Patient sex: F
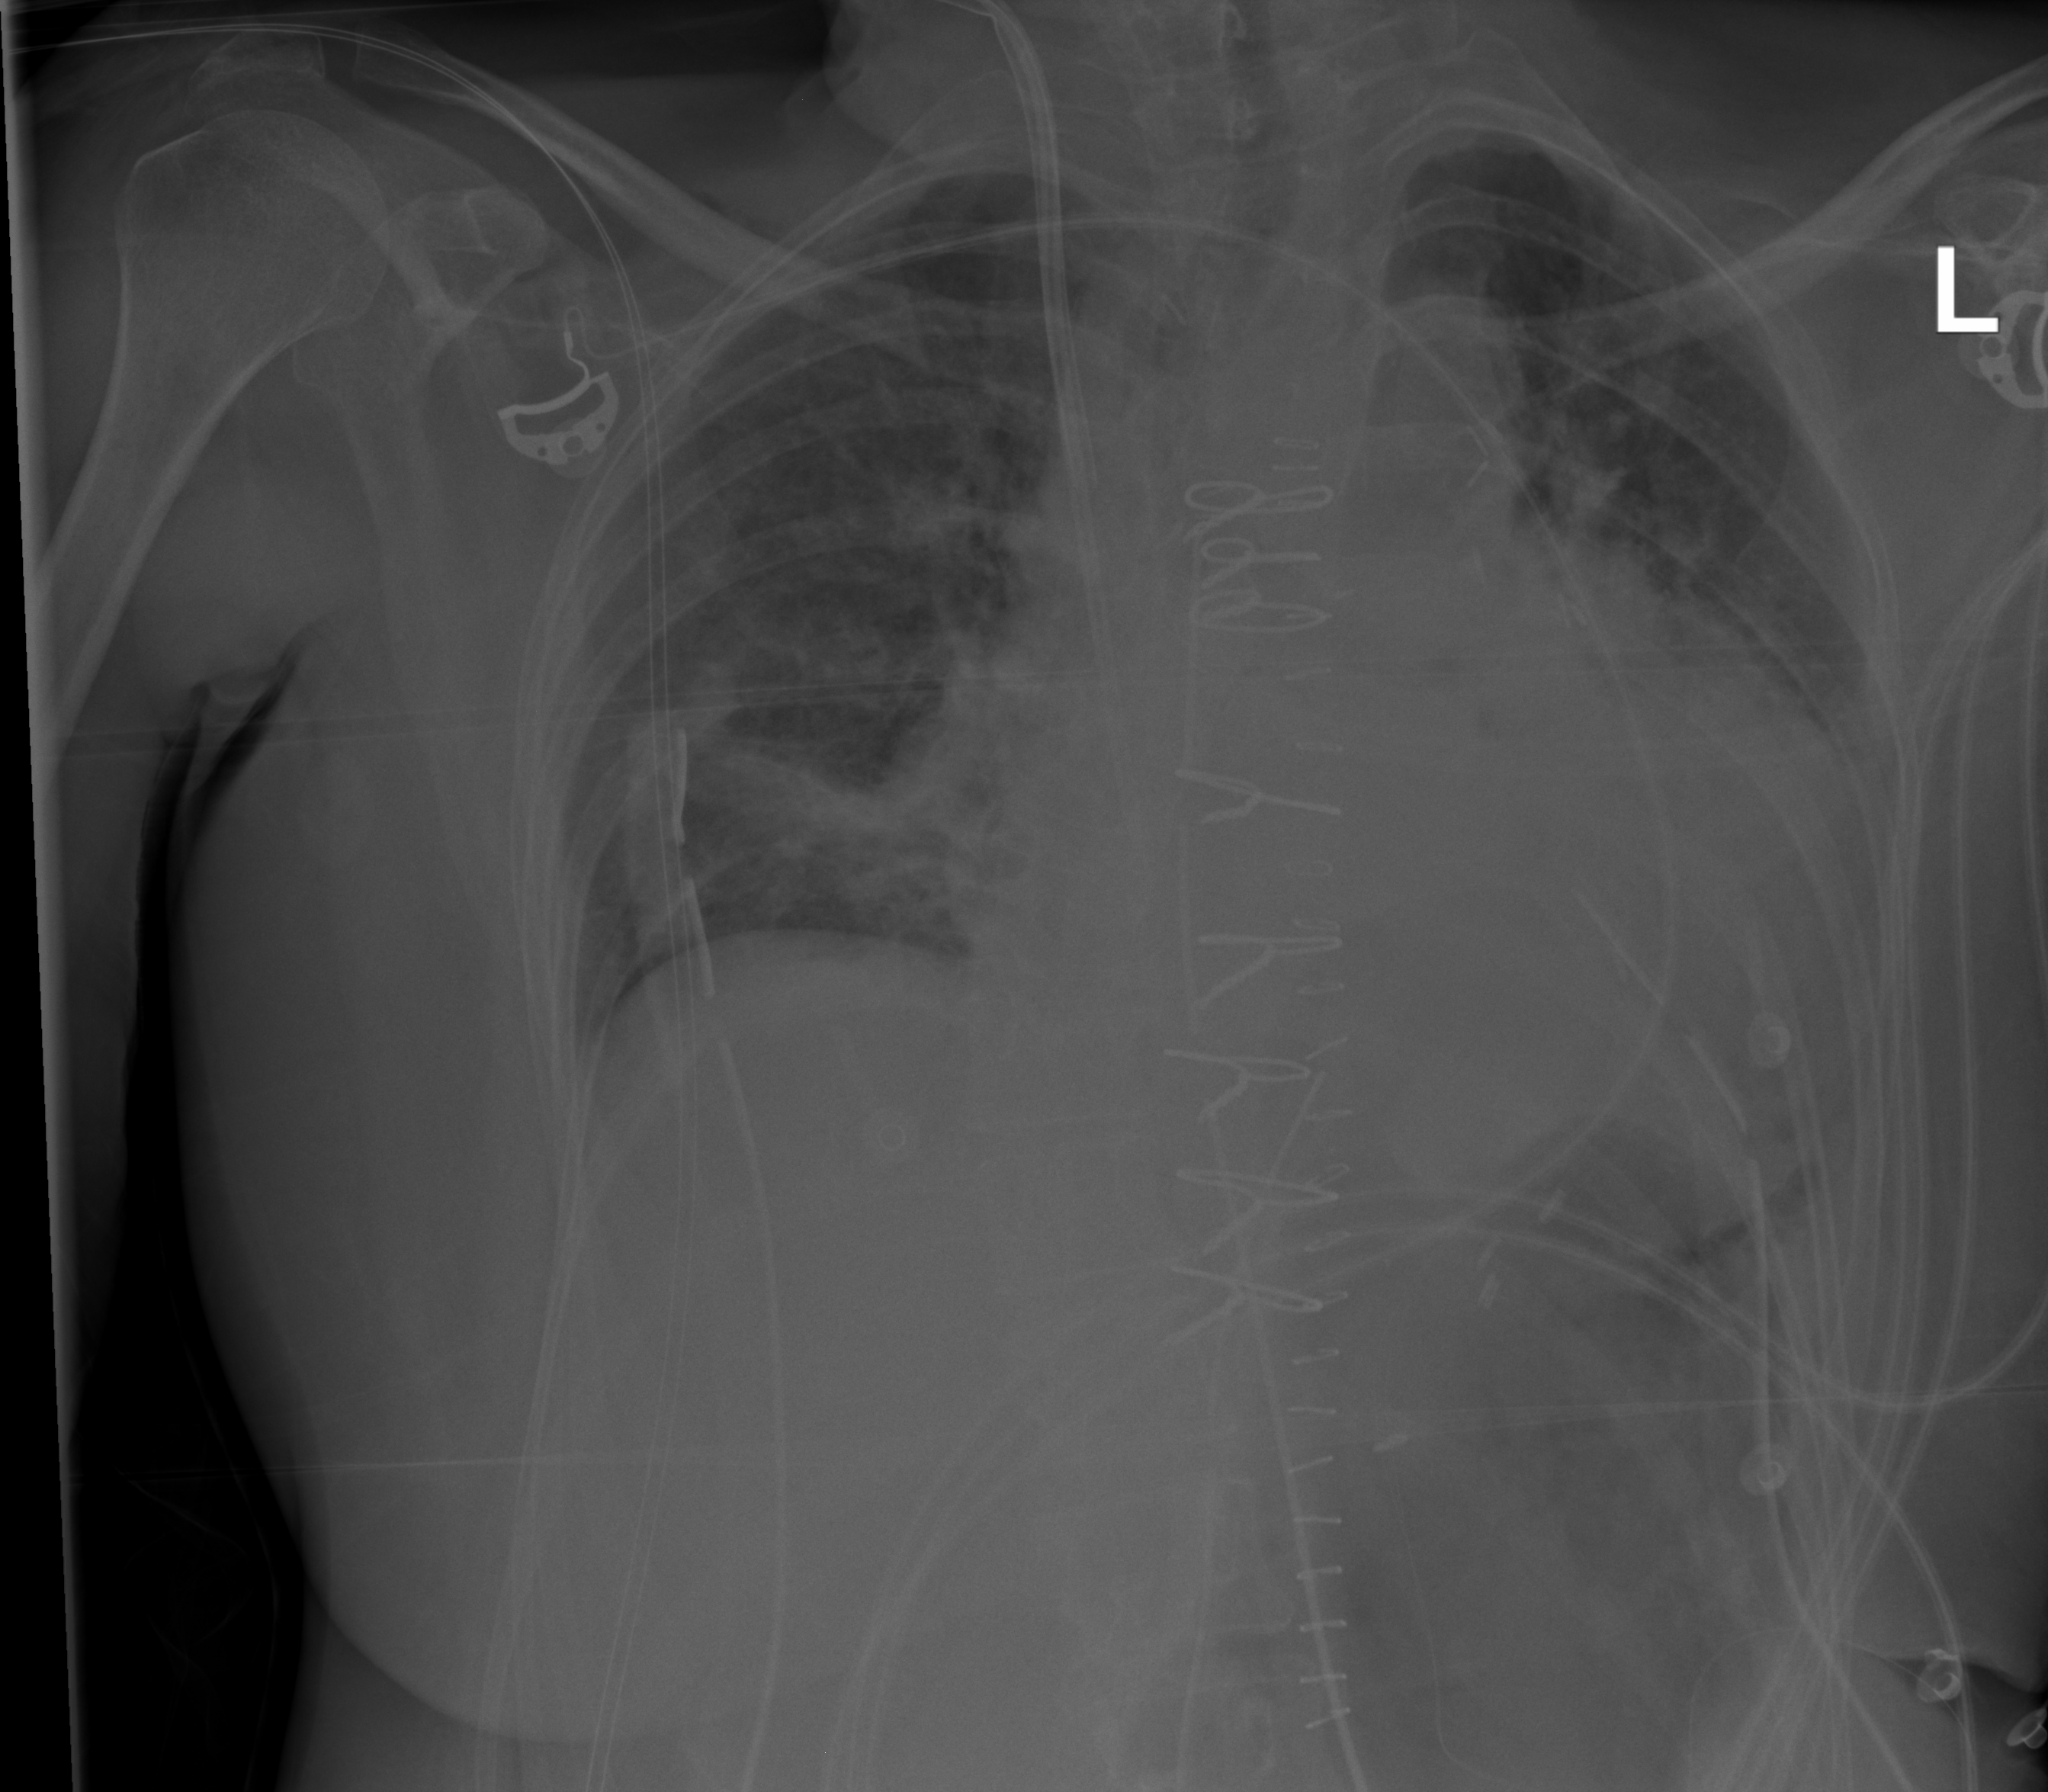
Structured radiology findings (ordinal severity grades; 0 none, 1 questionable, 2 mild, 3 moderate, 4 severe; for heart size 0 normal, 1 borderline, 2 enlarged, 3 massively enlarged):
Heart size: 2
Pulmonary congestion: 2
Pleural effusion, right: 0
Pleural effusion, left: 2
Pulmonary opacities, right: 2
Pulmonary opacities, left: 2
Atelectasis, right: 2
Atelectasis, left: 2